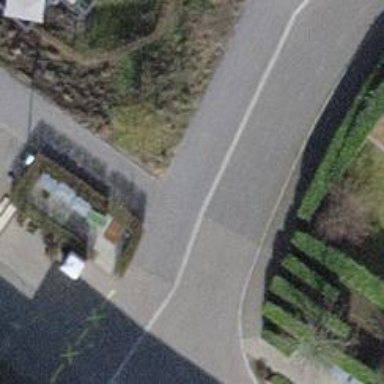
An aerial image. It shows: Bollard.